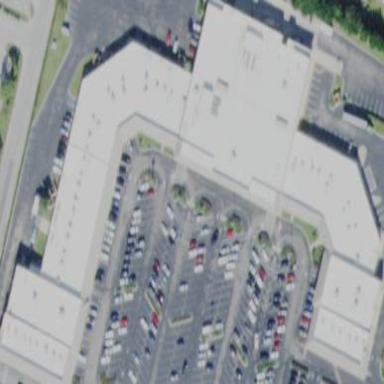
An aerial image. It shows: Retail building.